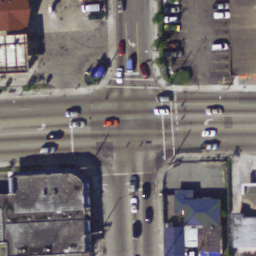
Label: intersection